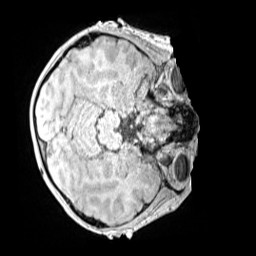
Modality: MP2RAGE
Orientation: axial
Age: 10
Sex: male
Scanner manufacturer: siemens
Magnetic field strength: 3 T
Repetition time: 4 s
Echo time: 0.00299 s